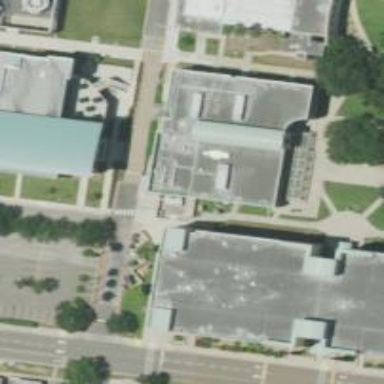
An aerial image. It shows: College building.